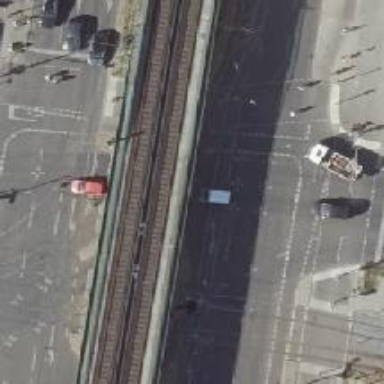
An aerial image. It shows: Tram level crossing on railway.